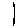
Label: line